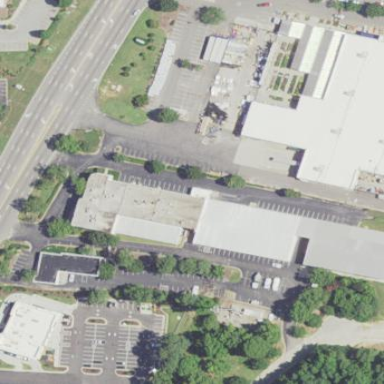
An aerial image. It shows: Commercial building.